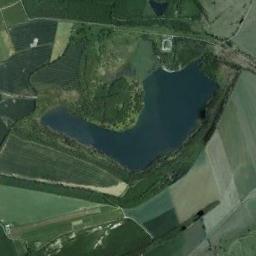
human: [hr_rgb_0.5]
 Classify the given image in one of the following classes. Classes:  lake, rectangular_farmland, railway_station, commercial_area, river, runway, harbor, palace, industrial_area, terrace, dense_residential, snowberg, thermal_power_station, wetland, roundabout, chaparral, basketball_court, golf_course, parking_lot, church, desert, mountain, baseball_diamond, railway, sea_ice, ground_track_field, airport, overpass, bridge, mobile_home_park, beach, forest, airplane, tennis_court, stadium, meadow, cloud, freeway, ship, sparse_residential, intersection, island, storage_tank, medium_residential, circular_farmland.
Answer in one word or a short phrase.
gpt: lake